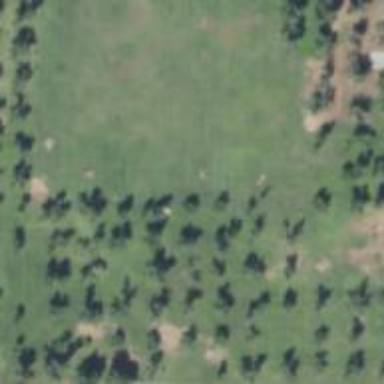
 specifically designed for the sport of disc golf."